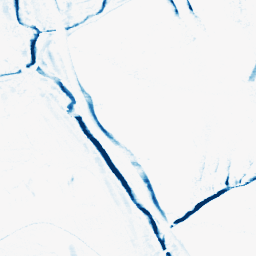
Category: morphological
Decomposition family: morphological_rect
Decomposition parameters: operation: closing
width: 10
height: 3
Upsampling method: cubic_mitchell
Upsampling parameters: scale: 8
Upsampling scale: 8